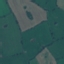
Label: Pasture